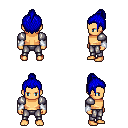
a pixel art fantasy rpg character, male body template, human, tanned skin, steel arm armor, metal pants, blue short topknot hairstyle, white cloth bracers, four views (front, back, left, right), 2x2 character sprite sheet, small pixel art, hard edges, no anti-aliasing